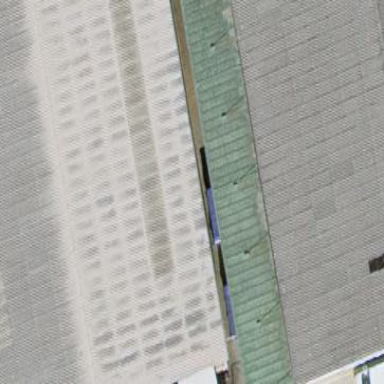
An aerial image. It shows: View of roof of building.